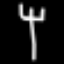
Label: fork